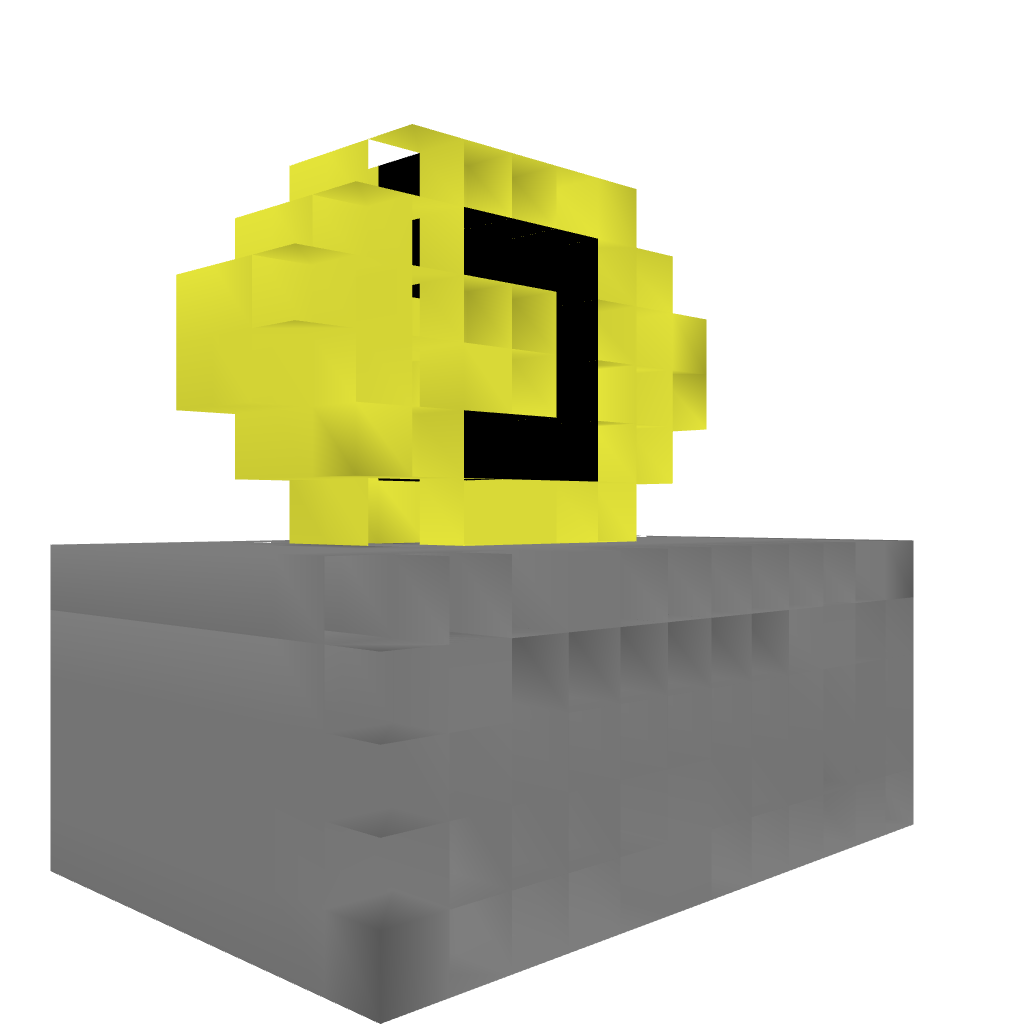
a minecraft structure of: First Server Bank bad low quality